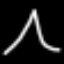
Label: The Eiffel Tower